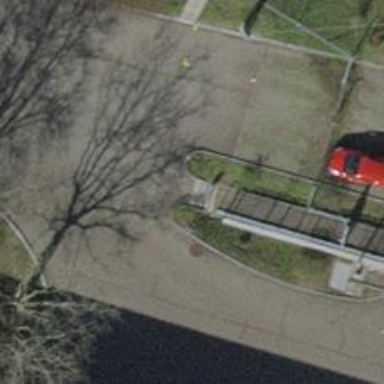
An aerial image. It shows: Asphalt steps along the road.